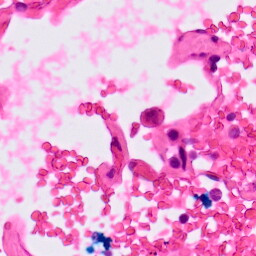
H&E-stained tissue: Lung